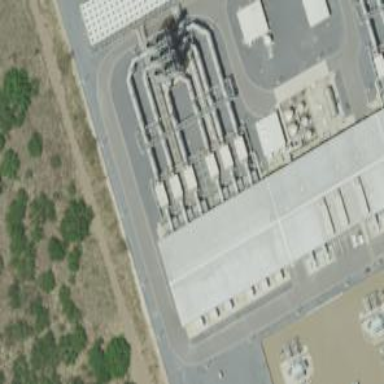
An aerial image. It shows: Gas-powered generator.